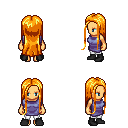
a pixel art fantasy rpg character, female body template, human, tanned skin, chain tabard jacket, white pants, light blonde extra-long hairstyle, black shoes, four views (front, back, left, right), 2x2 character sprite sheet, small pixel art, hard edges, no anti-aliasing